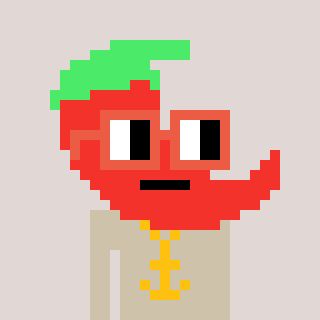
a pixel art character with square orange glasses, a chilli-shaped head and a bege-colored body on a warm background